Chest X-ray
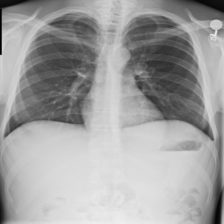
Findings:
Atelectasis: negative
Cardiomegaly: negative
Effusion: negative
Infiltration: negative
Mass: negative
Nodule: negative
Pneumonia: negative
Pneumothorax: negative
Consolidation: negative
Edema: negative
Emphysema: negative
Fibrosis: negative
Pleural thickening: negative
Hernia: negative